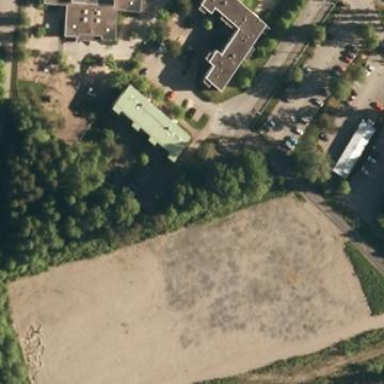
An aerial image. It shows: School building.